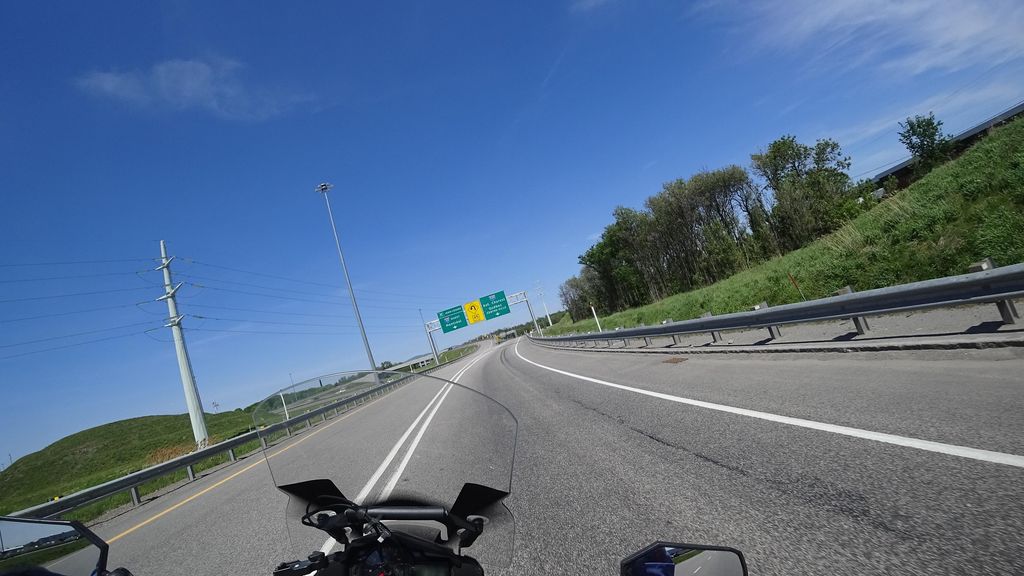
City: quebec_city